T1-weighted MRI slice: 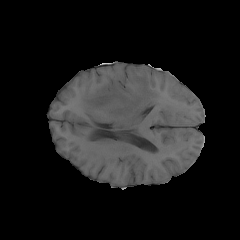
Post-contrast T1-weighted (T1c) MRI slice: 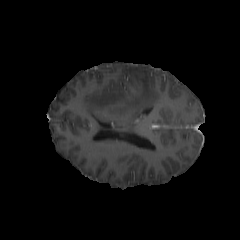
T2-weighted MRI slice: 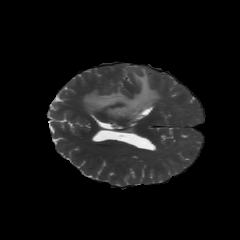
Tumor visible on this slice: yes